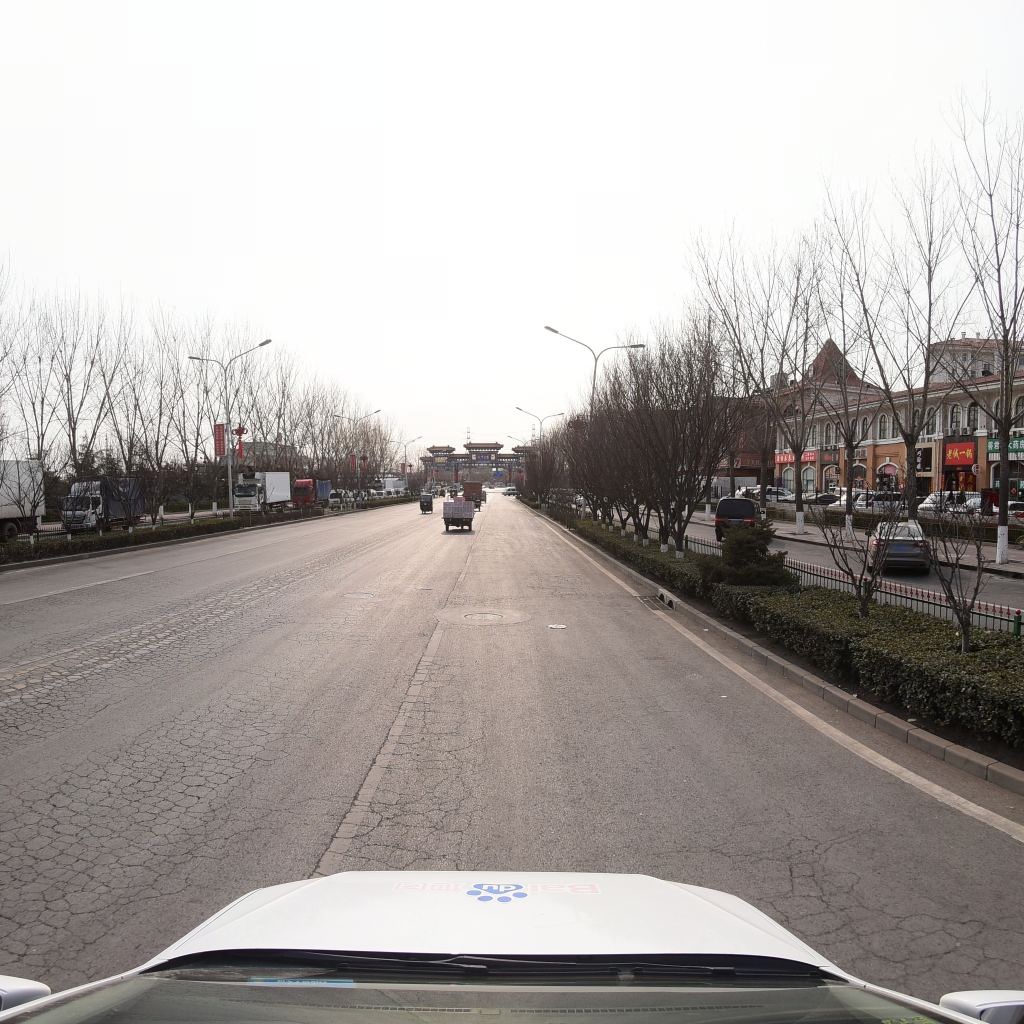
Region: Fengtai
Road damage annotations: alligator crack, alligator crack, manhole cover, alligator crack, manhole cover